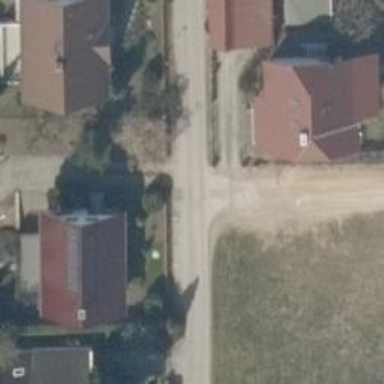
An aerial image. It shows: Asphalt road designated as living street.